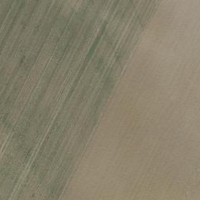
EUNIS habitat code: 52
Species observed at this site:
Ardea alba